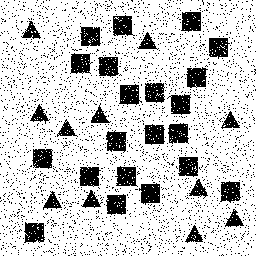
Squares: 21
Triangles: 11
Stars: 0
Total shapes: 32